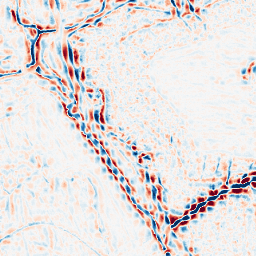
Category: wavelet
Decomposition family: wavelet_biorthogonal
Decomposition parameters: wavelet: bior4.4
level: 3
Upsampling method: sinc_blackman
Upsampling parameters: scale: 2
kernel_size: 4
Upsampling scale: 2